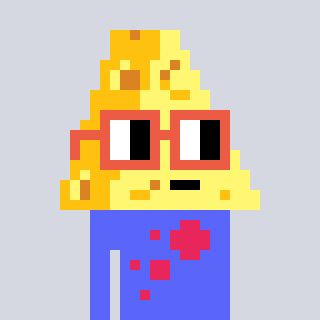
a pixel art character with square orange glasses, a cheese-shaped head and a purple-colored body on a cool background